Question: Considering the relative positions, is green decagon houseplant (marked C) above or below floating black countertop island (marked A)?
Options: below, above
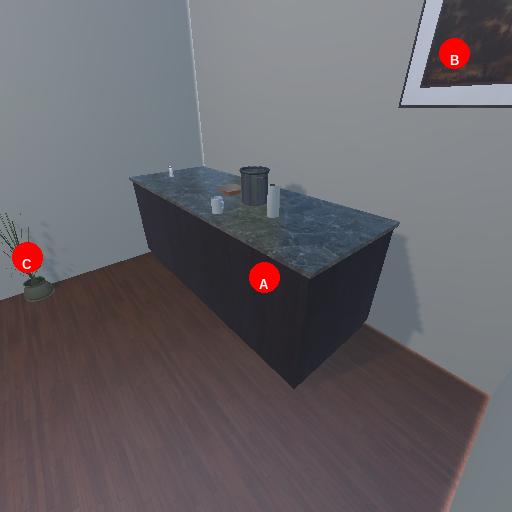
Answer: below